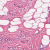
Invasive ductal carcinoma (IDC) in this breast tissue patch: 0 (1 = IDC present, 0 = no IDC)